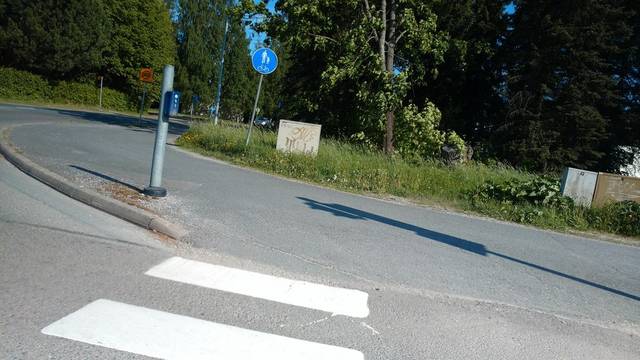
Region: Finland
Coordinates: 60.392, 23.147